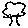
Label: tree